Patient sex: M
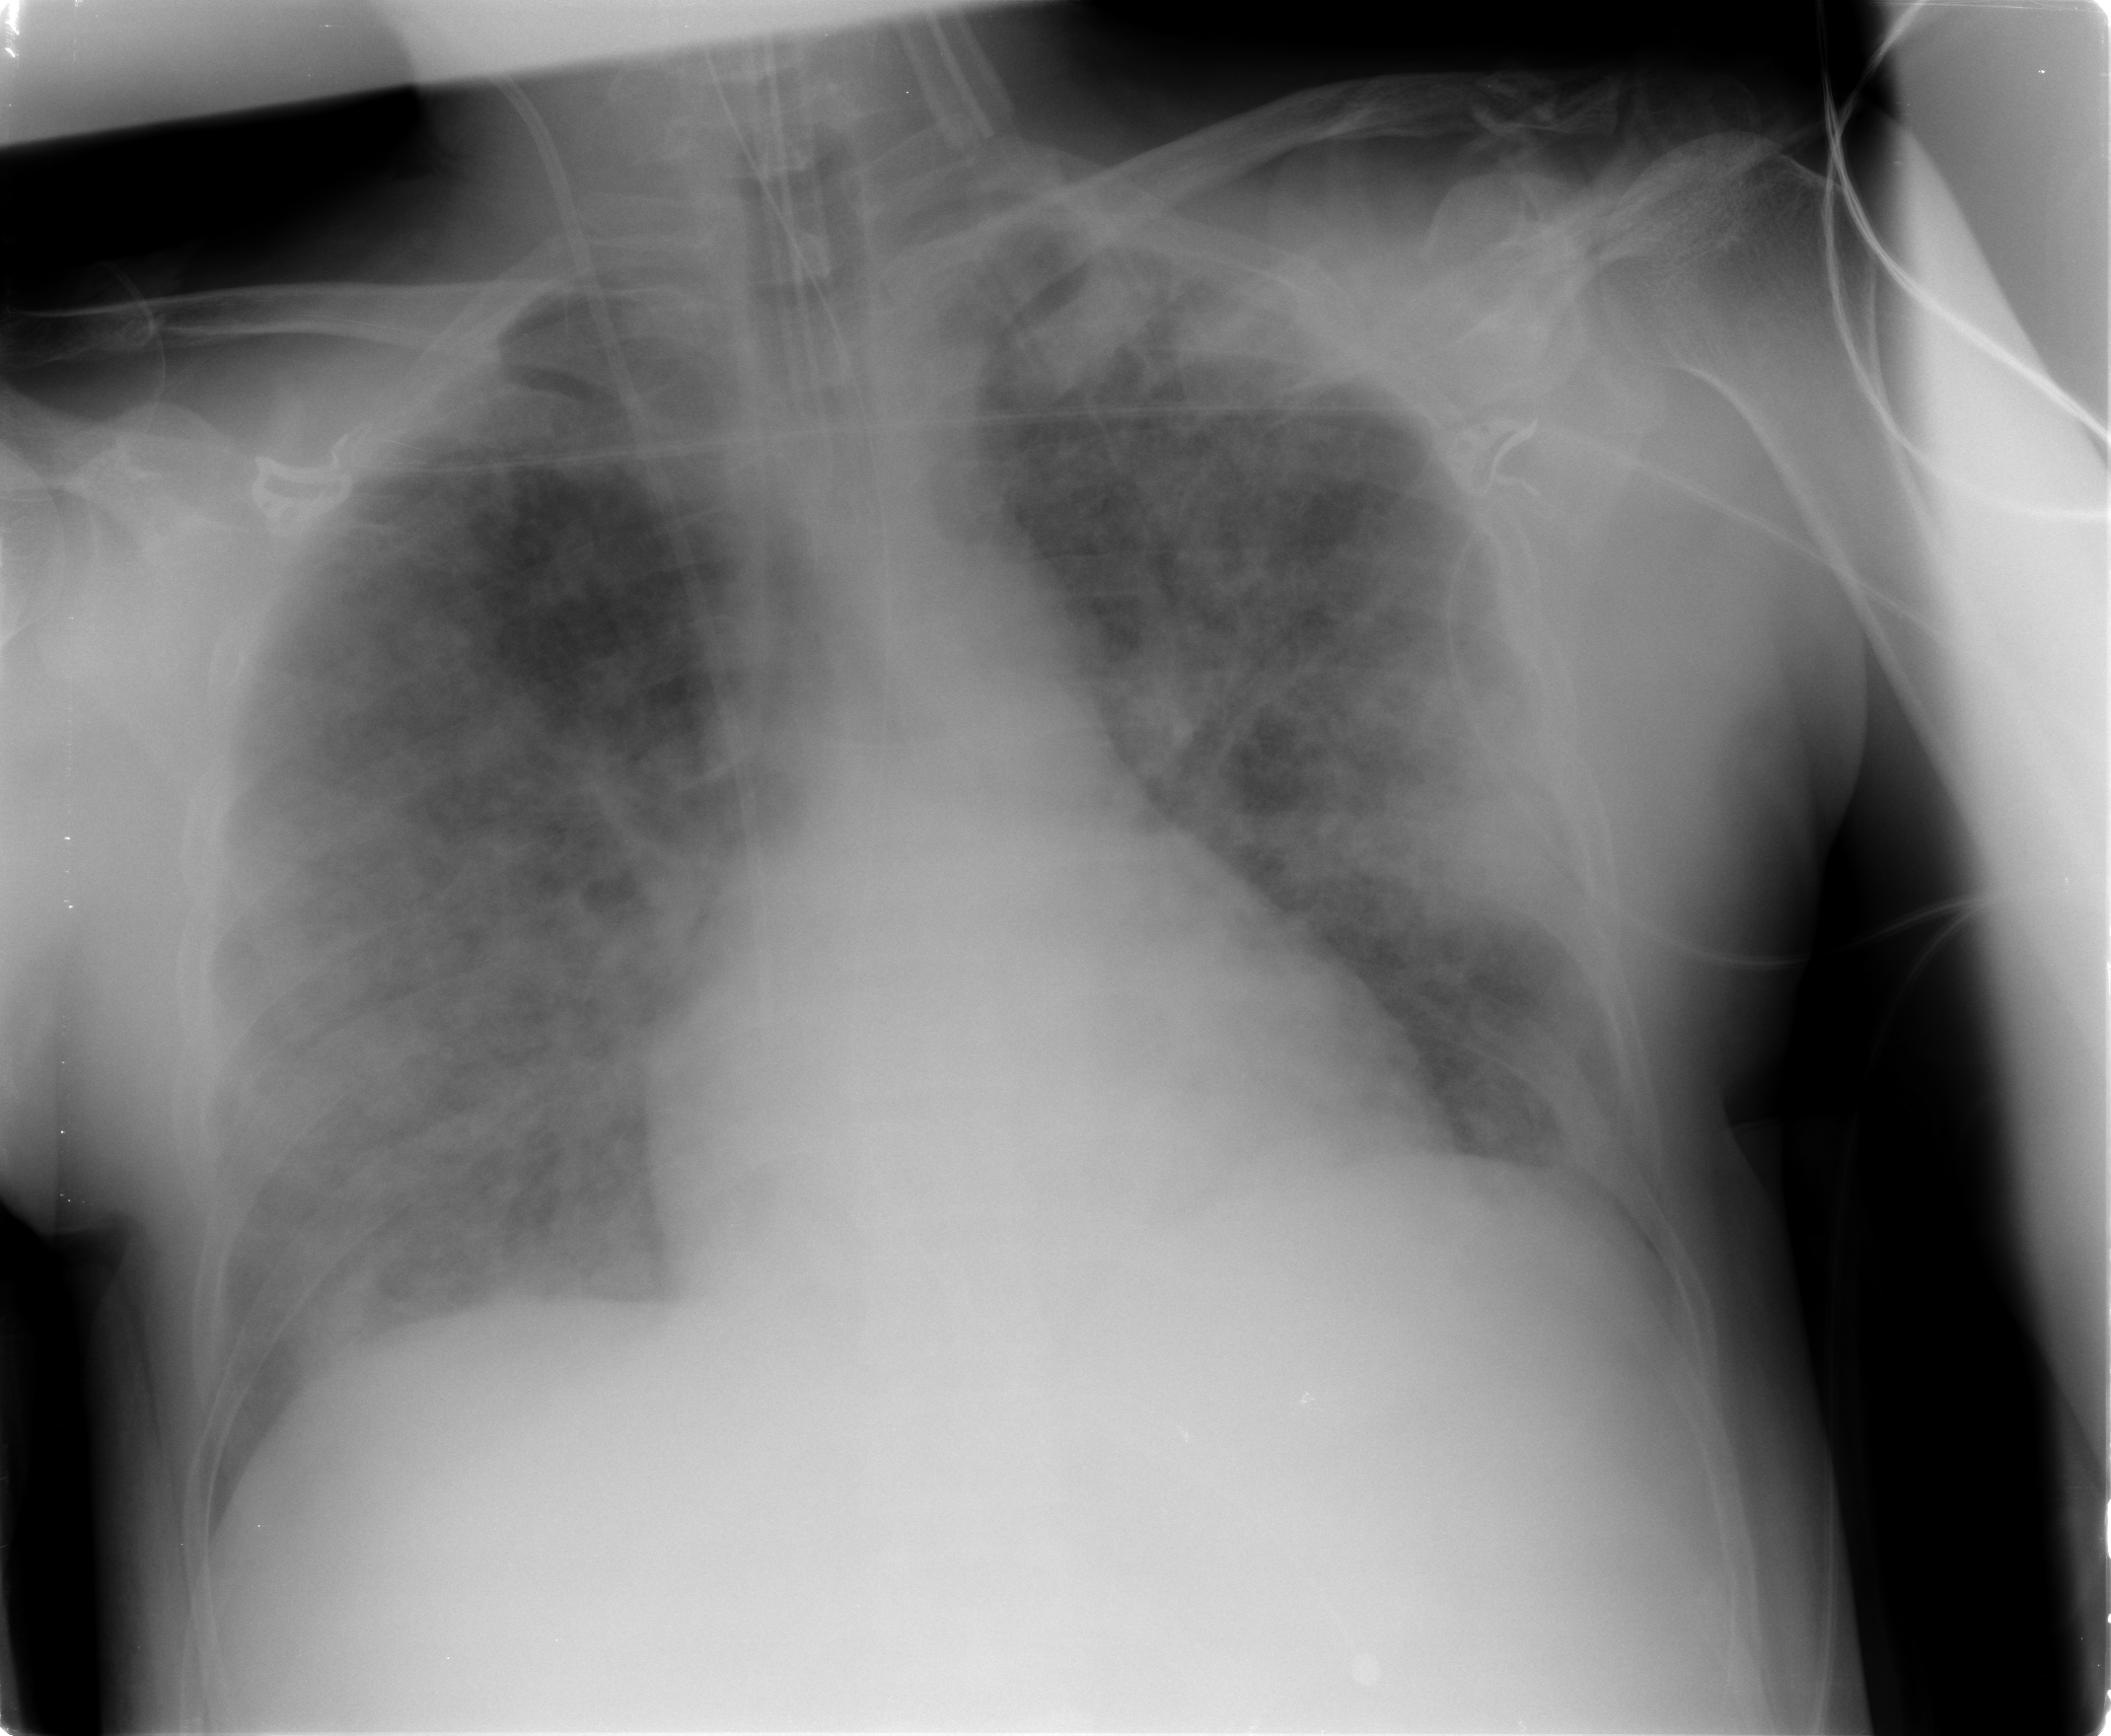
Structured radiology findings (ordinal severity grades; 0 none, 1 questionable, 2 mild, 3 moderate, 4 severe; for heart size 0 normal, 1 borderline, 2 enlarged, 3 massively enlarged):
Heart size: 1
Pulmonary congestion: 1
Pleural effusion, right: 0
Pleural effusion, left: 0
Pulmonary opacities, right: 4
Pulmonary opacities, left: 4
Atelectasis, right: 2
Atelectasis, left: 2